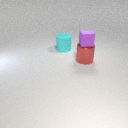
large red metal cylinder in front of large cyan rubber cylinder